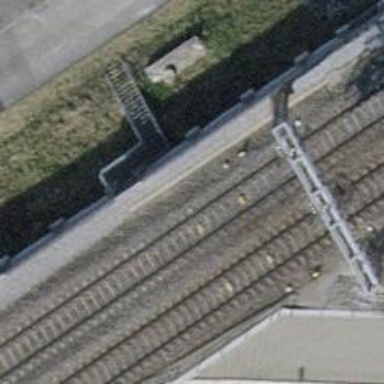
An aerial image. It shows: Bridge with electrified rail tracks and contact line.